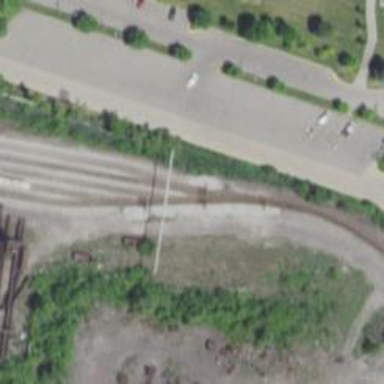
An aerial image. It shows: Railway spur service.